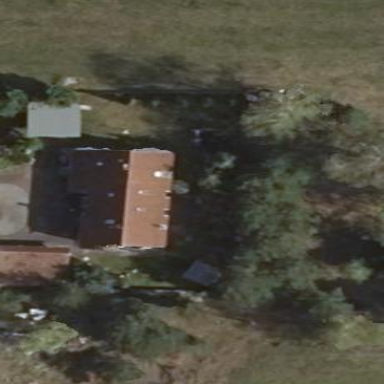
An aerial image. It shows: Flat-roofed house.